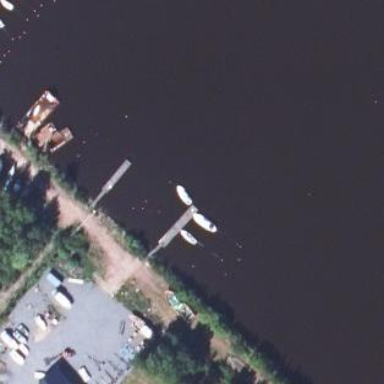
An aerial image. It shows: Pier with mooring facilities.